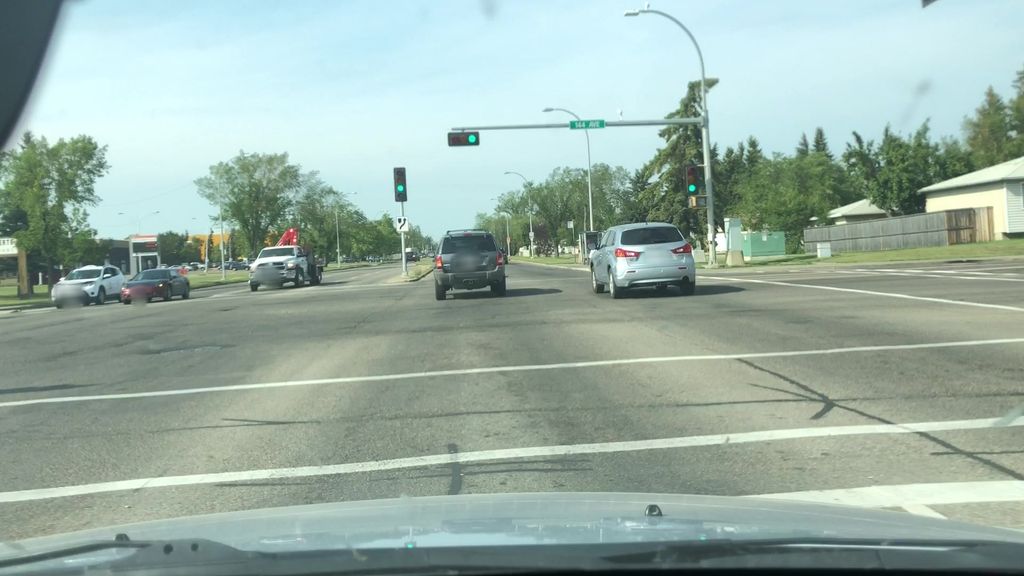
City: edmonton